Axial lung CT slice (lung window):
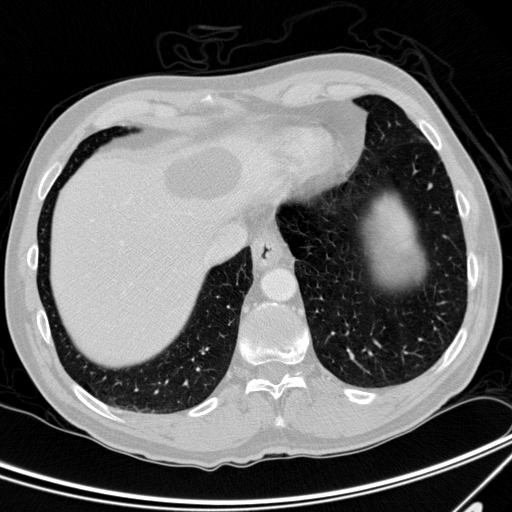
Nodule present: yes
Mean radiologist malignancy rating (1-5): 2